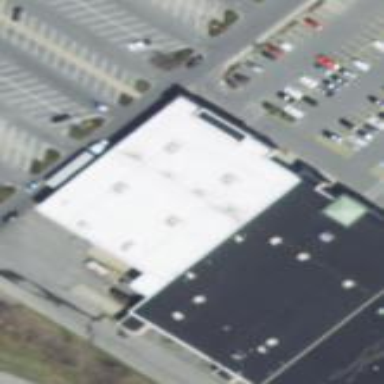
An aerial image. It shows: Department store building.